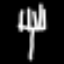
Label: fork